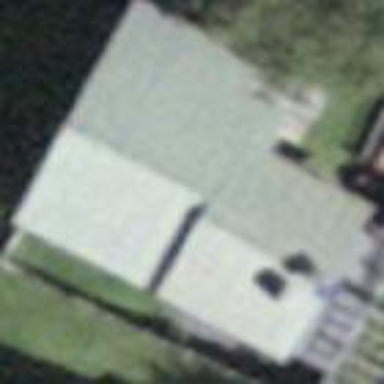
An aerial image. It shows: Simple and straightforward house.